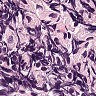
Metastatic tissue present: no